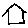
Label: house